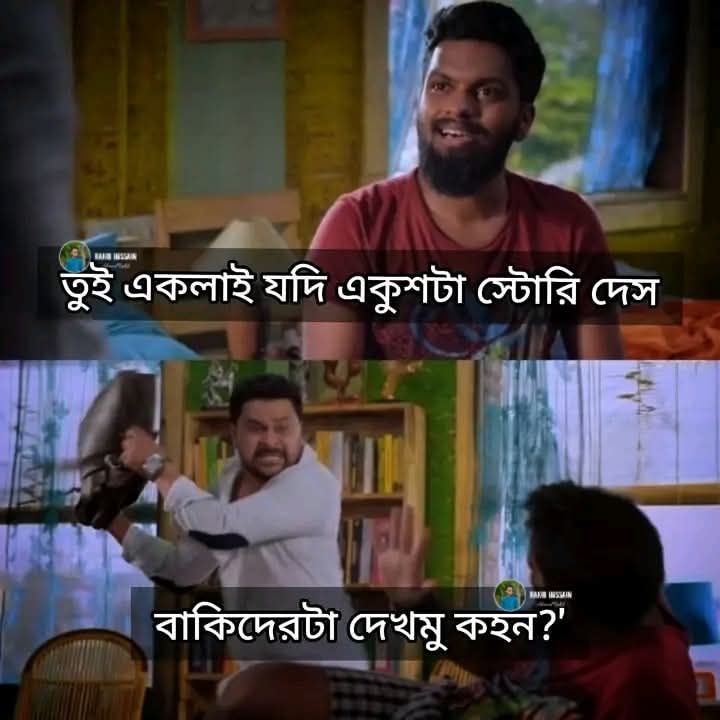
Text: তুই একলাই যদি একুশটা স্টোরি দেস
বাকিদেরটা দেখমু কহন?'
Label: Non Hate